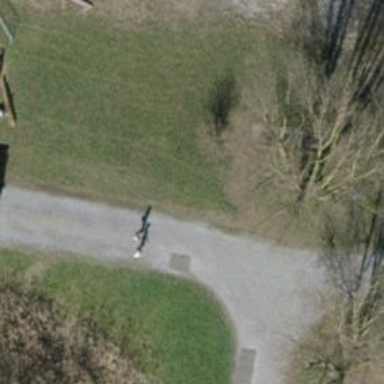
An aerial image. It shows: Footway with fine gravel surface.